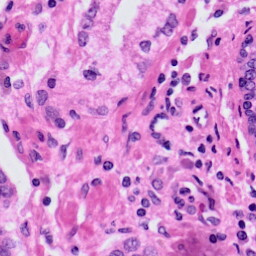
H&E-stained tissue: Prostate